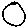
Label: circle